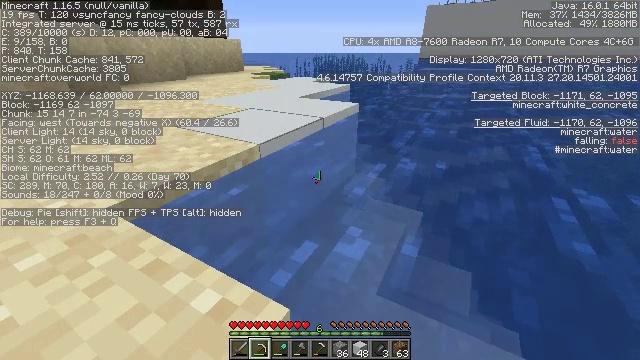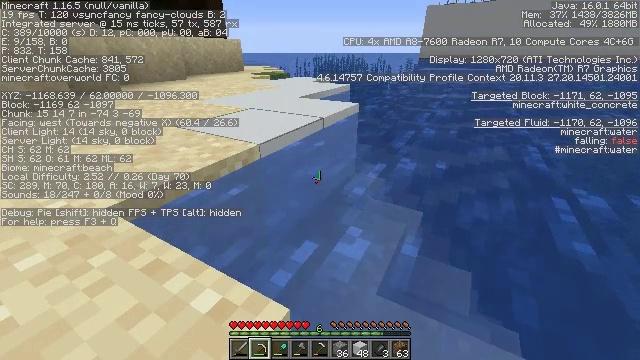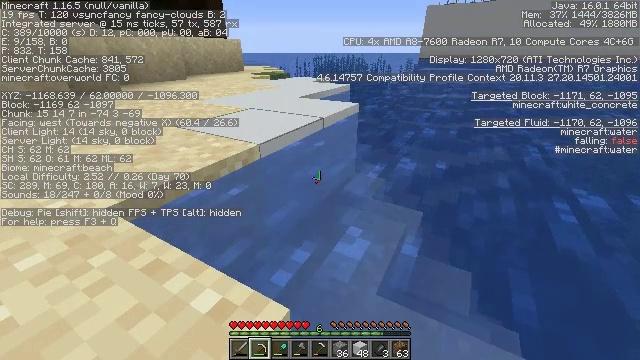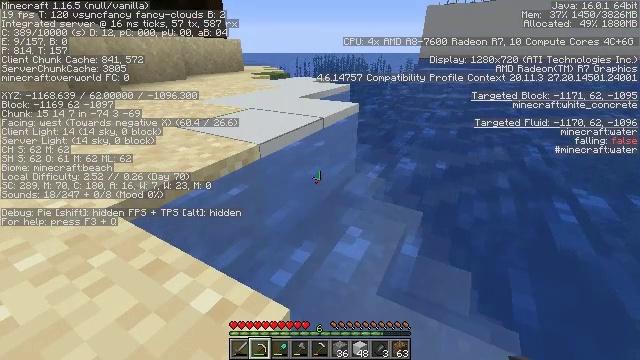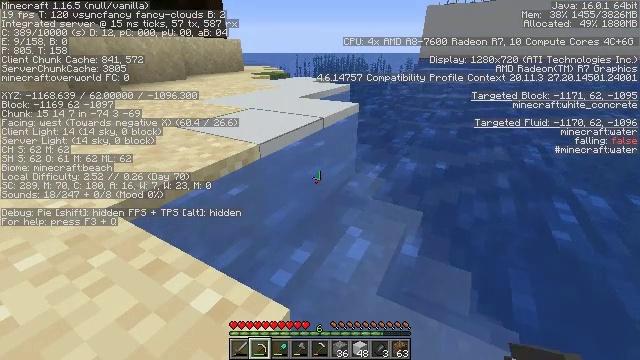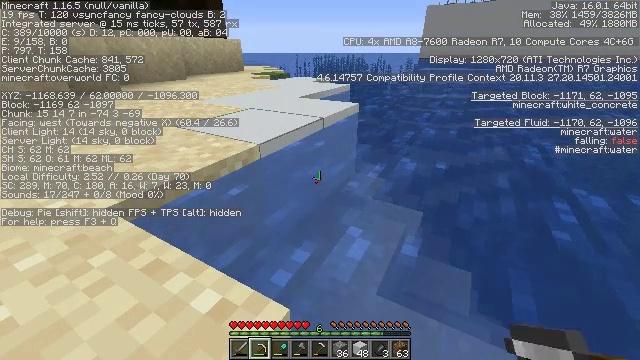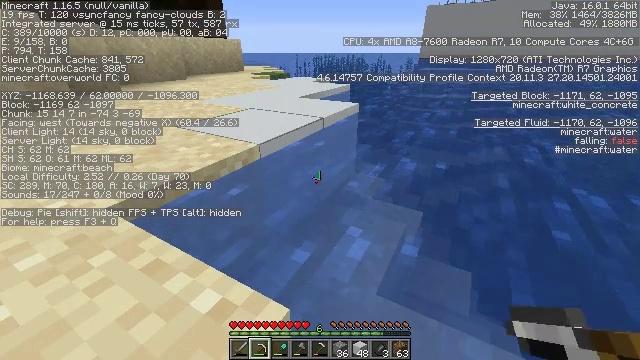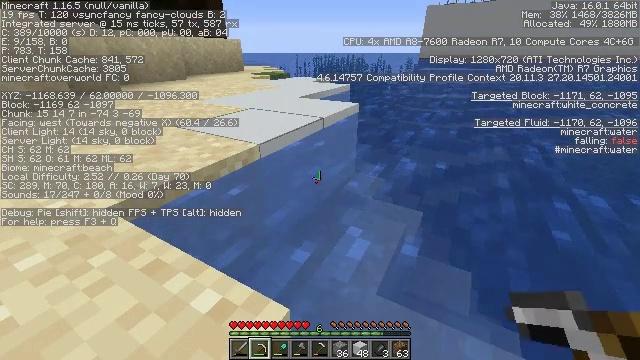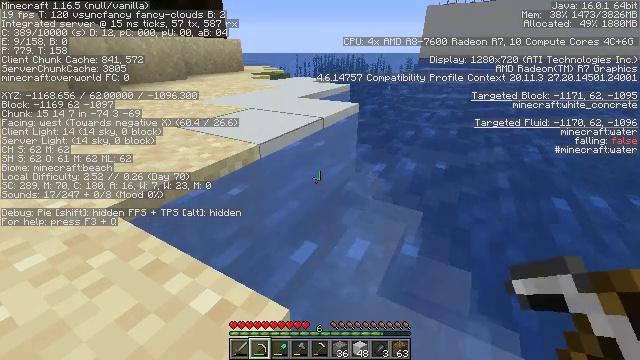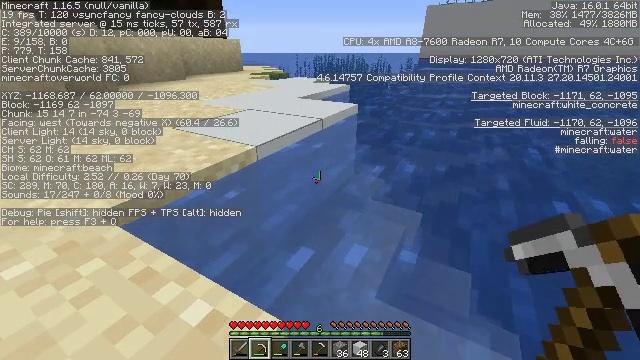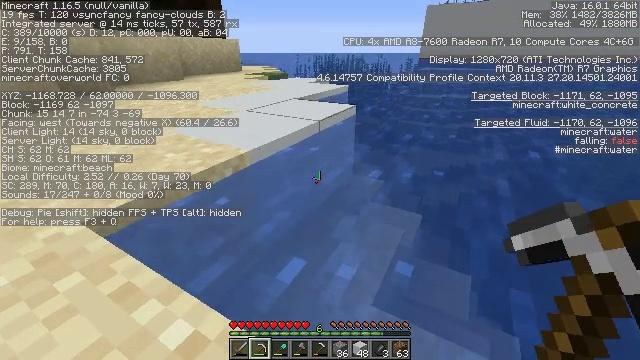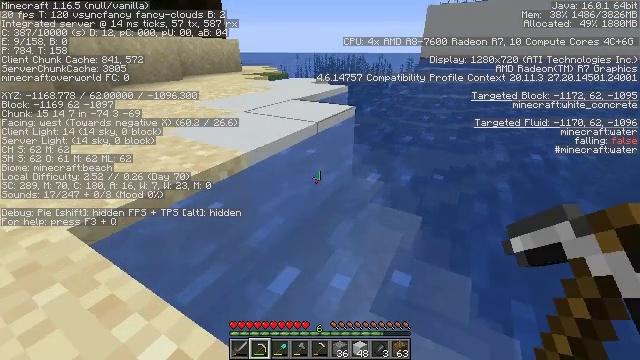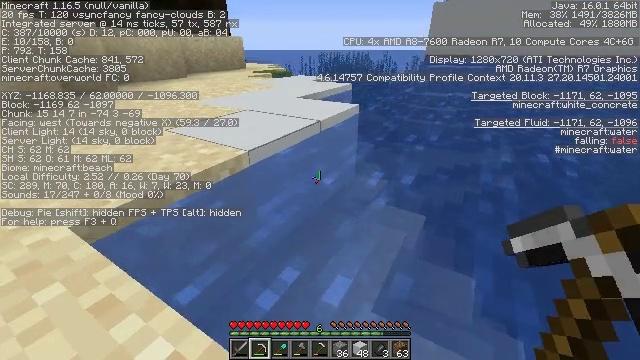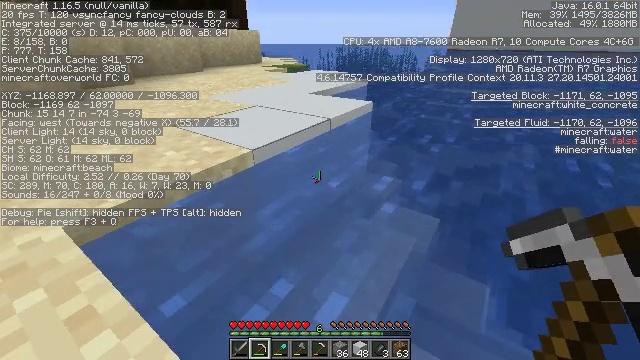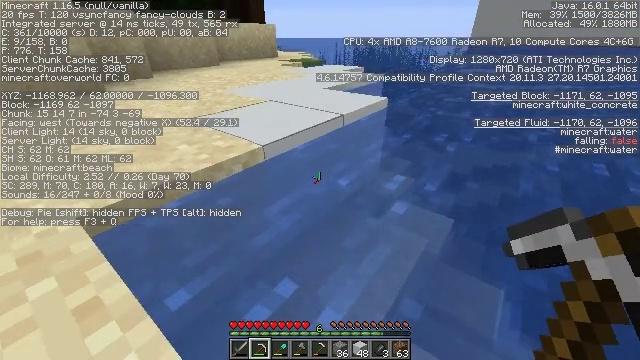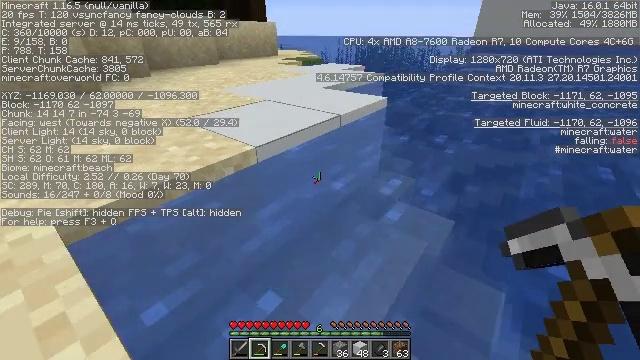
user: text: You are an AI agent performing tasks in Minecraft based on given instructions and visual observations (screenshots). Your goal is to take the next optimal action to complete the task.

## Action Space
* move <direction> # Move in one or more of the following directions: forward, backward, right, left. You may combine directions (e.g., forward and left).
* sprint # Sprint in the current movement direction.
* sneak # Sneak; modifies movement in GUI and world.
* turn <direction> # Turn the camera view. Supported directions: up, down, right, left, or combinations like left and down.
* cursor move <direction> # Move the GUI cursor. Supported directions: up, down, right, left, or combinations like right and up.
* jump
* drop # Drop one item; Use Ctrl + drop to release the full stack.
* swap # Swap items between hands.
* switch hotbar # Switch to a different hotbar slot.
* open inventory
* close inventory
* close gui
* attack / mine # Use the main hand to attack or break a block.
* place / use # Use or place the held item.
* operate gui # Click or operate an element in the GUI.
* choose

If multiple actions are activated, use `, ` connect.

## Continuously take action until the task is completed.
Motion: motion action
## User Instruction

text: Use tools to mine the white concrete.
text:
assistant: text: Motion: no_op
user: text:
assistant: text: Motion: no_op
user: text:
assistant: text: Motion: no_op
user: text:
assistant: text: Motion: no_op
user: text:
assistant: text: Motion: no_op
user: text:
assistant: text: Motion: no_op
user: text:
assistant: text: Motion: no_op
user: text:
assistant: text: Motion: move forward
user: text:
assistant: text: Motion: move forward
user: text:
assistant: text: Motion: move forward
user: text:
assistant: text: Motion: move forward
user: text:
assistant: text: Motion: move forward
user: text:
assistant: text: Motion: move forward, turn left and down
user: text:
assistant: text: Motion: move forward, turn left and down
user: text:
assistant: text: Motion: move forward
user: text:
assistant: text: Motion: move forward
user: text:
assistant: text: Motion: move forward
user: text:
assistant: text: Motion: move forward
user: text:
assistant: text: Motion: move forward, turn left and down
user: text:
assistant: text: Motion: move forward, turn left and down
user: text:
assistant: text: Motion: move forward, turn left and down
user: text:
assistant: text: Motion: move forward, turn left and down
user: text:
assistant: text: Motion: move forward, turn left, attack / mine
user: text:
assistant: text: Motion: move forward, attack / mine
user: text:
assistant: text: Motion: move forward, attack / mine
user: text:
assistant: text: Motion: move forward, attack / mine
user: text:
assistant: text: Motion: move forward, turn left, attack / mine
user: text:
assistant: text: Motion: turn left, attack / mine
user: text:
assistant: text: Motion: turn left and down, attack / mine
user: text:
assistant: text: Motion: attack / mine